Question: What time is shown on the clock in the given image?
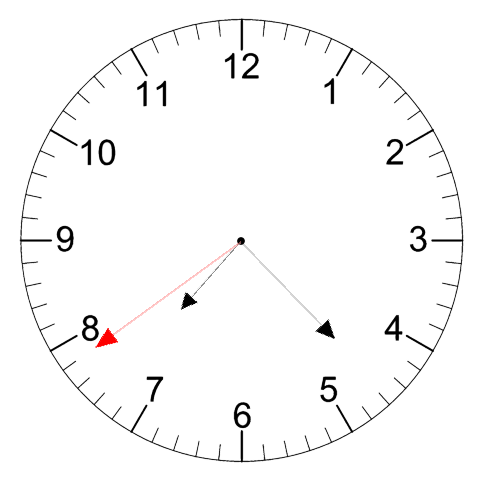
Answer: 07:22:39